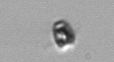
Label: Pyramimonas